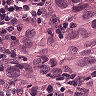
Metastatic tissue present: yes